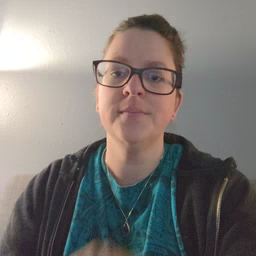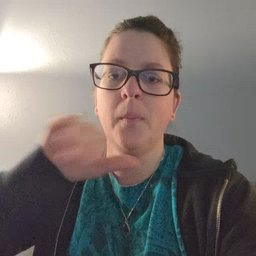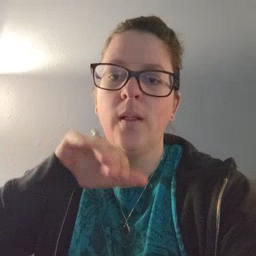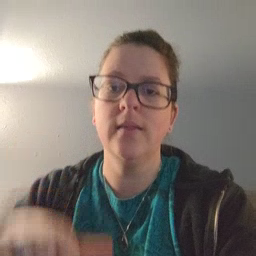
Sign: pool